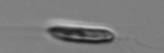
Label: Chrysochromulina